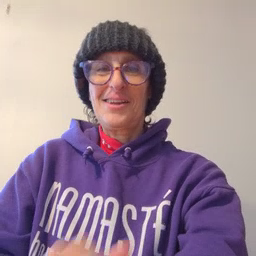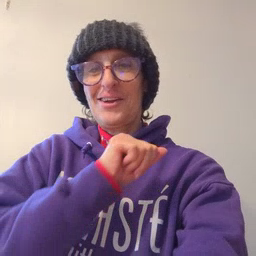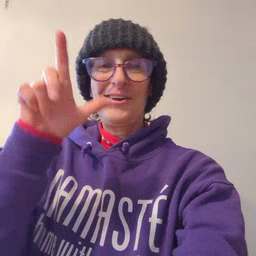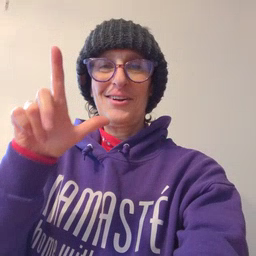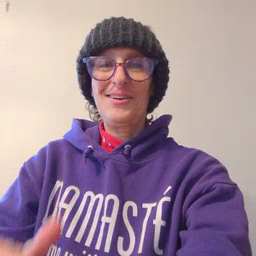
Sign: all